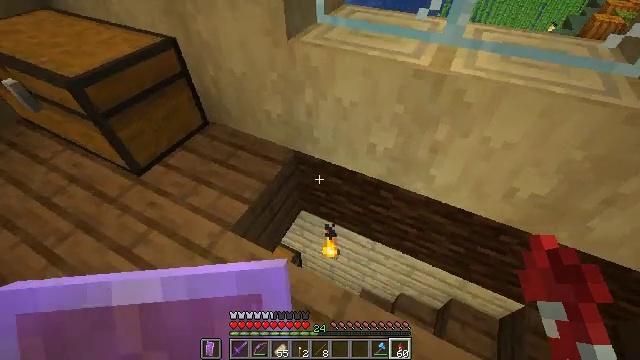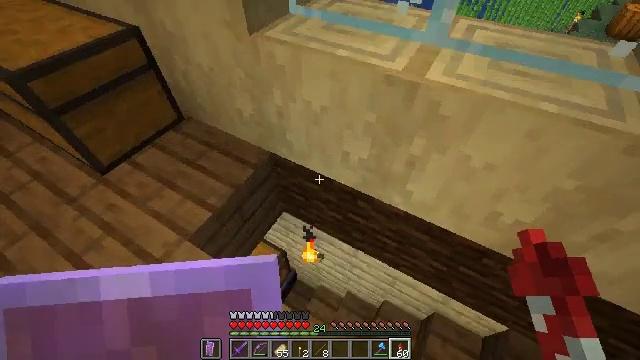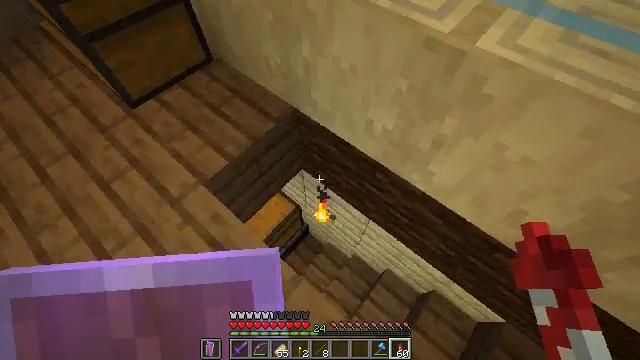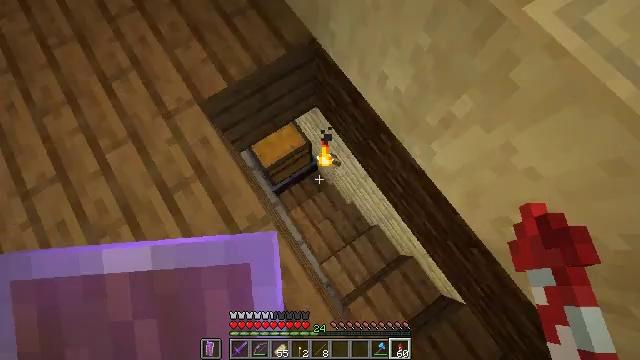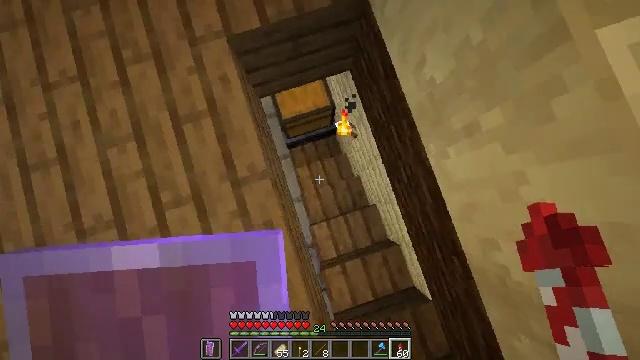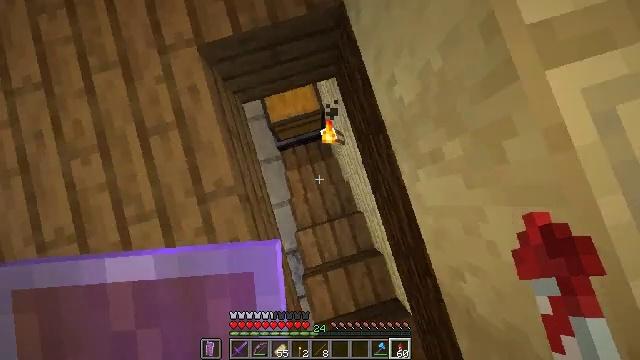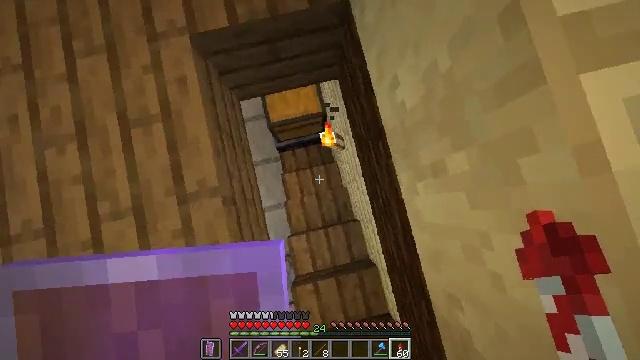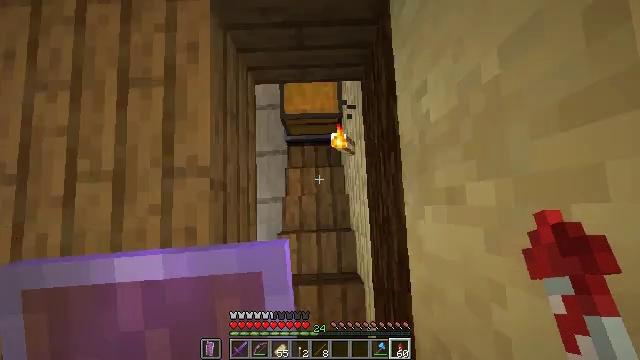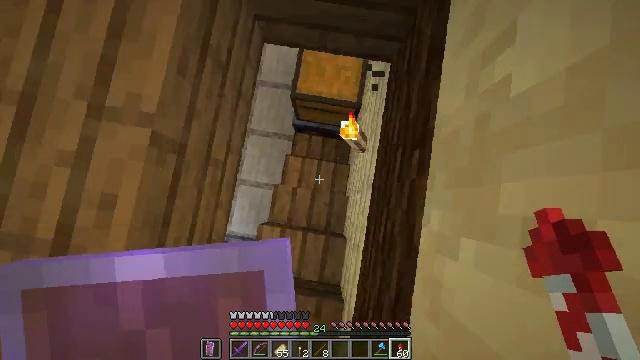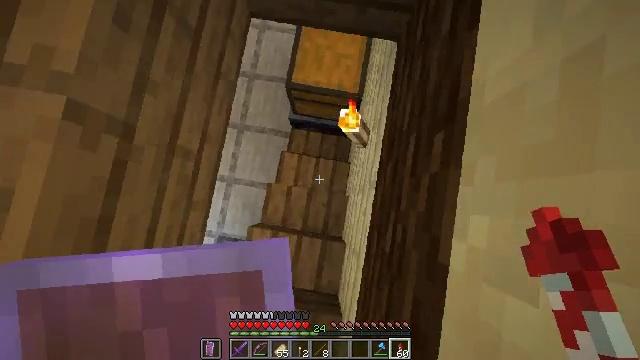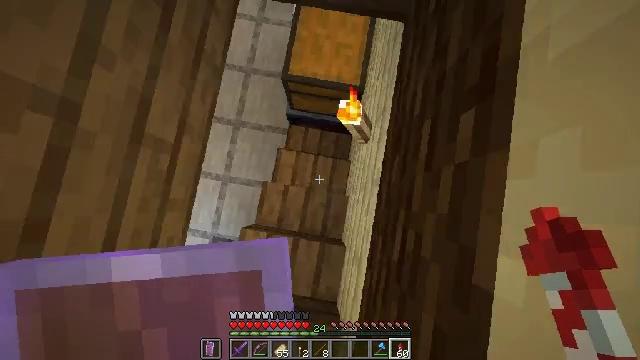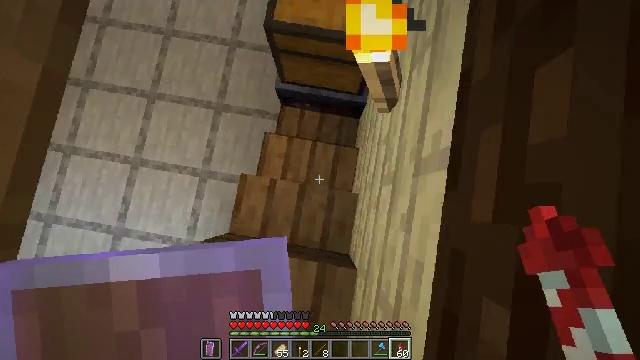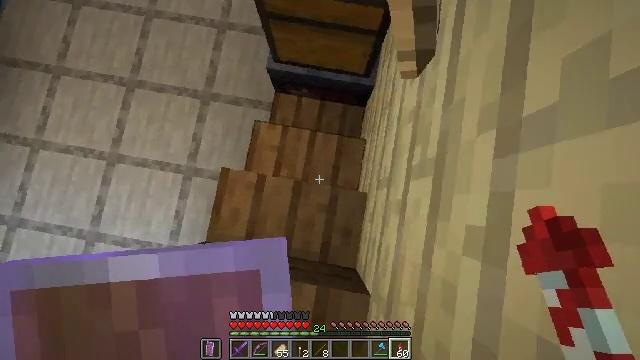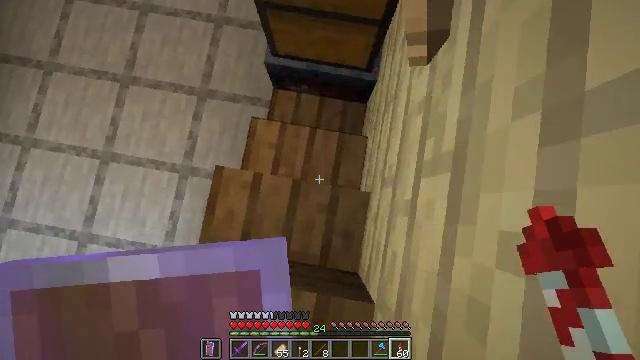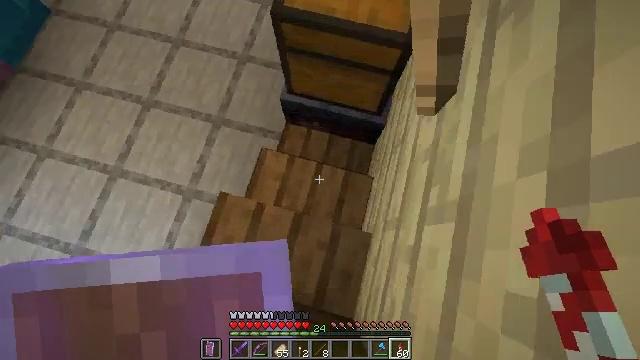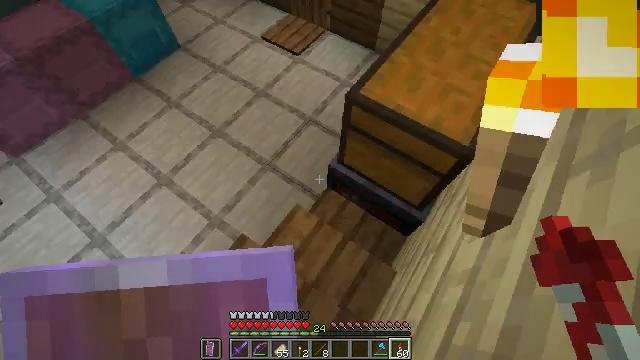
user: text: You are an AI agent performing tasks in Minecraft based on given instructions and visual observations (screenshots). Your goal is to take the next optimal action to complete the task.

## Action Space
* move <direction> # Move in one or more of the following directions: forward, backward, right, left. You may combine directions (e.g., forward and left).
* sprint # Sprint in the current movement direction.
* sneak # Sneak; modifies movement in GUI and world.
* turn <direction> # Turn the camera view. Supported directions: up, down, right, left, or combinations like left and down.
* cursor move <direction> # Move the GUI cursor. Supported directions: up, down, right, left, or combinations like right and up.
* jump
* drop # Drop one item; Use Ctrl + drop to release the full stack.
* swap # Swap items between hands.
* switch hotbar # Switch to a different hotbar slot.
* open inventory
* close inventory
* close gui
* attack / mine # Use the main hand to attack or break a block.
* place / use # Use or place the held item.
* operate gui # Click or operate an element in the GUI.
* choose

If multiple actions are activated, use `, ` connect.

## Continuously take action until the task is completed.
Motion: motion action
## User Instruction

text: Break the blackstone block.
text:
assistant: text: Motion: move forward and move right, turn left and down
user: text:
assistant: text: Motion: move forward and move right, turn left and down
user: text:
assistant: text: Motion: move forward and move right, turn left and down
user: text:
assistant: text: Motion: move forward and move right, turn left and down
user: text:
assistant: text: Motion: turn left
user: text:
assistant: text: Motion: turn left
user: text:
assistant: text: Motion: turn left
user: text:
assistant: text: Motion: turn left
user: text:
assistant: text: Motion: no_op
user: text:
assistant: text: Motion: no_op
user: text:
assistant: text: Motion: no_op
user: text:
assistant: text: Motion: no_op
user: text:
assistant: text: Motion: no_op
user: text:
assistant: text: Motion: turn left and up
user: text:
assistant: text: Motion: move forward, turn left and up
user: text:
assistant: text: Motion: move forward, turn left and up
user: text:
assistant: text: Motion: move forward, turn left
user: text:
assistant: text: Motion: move forward
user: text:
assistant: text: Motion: move forward
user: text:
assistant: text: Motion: move forward
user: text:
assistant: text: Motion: move forward, turn left and up
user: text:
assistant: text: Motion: move forward, turn left and up
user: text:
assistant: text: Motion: move forward, turn left and up
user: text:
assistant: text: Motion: move forward
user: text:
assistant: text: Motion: move forward
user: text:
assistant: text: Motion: move forward
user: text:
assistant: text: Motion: move forward, turn right and up
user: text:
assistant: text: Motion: move forward, turn right and up
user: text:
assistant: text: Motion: move forward, turn right and up
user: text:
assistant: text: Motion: move forward, turn right and up